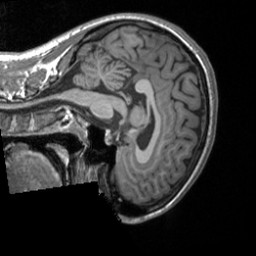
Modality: T1w
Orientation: sagittal
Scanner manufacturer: siemens
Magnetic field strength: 3 T
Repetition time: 1.9 s
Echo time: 0.00226 s